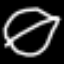
Label: leaf